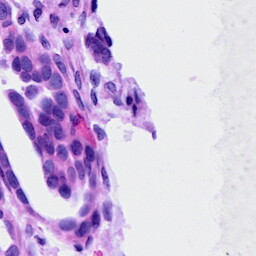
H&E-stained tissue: Ovarian